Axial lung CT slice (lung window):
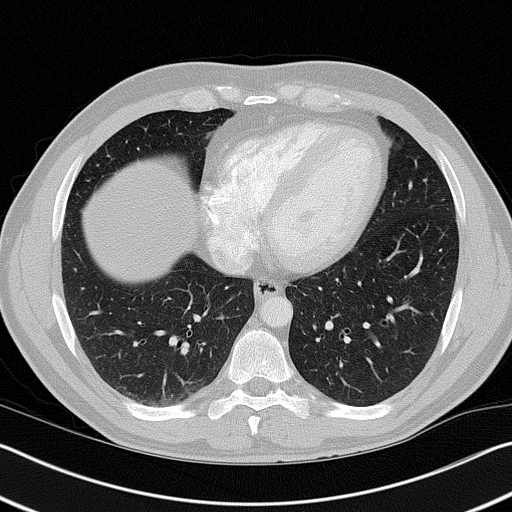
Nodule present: no